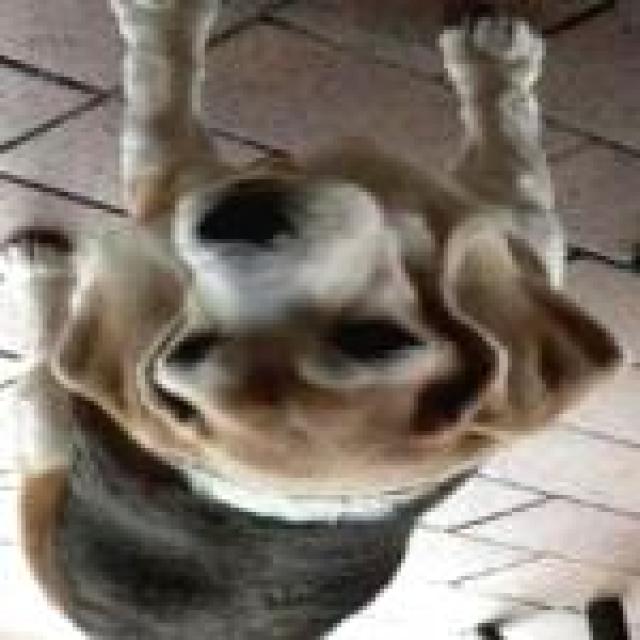
Healthy canine skin — no visible lesions, inflammation, or abnormalities. The skin and coat appear normal.